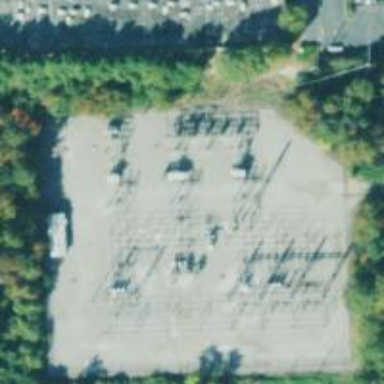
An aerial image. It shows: Switch used for power control.